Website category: university
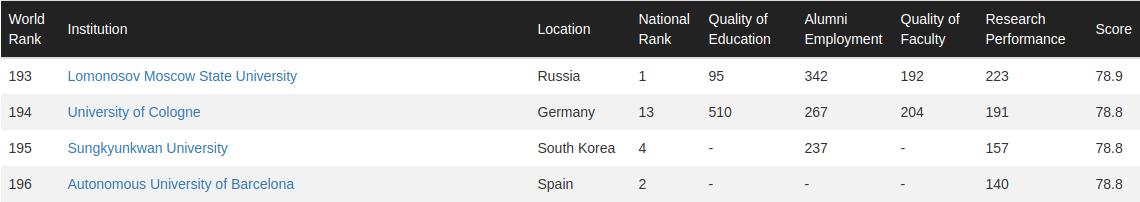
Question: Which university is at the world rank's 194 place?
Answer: University of Cologne

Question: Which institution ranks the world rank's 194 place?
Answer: University of Cologne

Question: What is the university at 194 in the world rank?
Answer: University of Cologne

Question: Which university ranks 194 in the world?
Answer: University of Cologne

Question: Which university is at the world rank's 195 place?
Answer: Sungkyunkwan University

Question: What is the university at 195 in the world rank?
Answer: Sungkyunkwan University

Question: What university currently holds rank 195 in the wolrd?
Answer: Sungkyunkwan University

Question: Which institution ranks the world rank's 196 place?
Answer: Autonomous University of Barcelona

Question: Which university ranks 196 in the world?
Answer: Autonomous University of Barcelona

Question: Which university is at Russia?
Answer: Lomonosov Moscow State University

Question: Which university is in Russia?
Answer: Lomonosov Moscow State University

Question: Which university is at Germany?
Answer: University of Cologne

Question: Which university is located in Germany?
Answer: University of Cologne

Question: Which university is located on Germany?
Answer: University of Cologne

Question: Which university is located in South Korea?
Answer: Sungkyunkwan University

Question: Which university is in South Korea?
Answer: Sungkyunkwan University

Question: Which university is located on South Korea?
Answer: Sungkyunkwan University

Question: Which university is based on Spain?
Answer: Autonomous University of Barcelona

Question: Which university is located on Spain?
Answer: Autonomous University of Barcelona

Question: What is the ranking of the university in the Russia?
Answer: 193

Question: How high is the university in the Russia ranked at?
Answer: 193

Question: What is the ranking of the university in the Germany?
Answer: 194

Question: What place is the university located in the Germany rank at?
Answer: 194

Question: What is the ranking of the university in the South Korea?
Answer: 195

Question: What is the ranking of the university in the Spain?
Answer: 196

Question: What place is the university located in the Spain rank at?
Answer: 196

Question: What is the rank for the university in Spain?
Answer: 196

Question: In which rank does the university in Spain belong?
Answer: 196

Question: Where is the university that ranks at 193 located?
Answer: Russia

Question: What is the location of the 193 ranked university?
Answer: Russia

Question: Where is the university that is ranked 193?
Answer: Russia

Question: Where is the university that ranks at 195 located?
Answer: South Korea

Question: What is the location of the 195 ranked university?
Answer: South Korea

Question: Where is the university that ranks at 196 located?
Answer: Spain

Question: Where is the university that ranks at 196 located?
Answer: Spain

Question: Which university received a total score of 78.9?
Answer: Lomonosov Moscow State University

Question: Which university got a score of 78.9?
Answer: Lomonosov Moscow State University